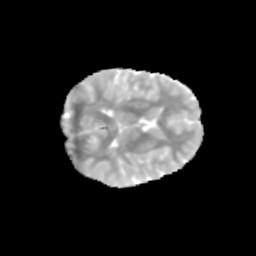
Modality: MD
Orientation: axial
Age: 12
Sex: female
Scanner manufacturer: siemens
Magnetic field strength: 3 T
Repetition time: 3.8 s
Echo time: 0.07 s